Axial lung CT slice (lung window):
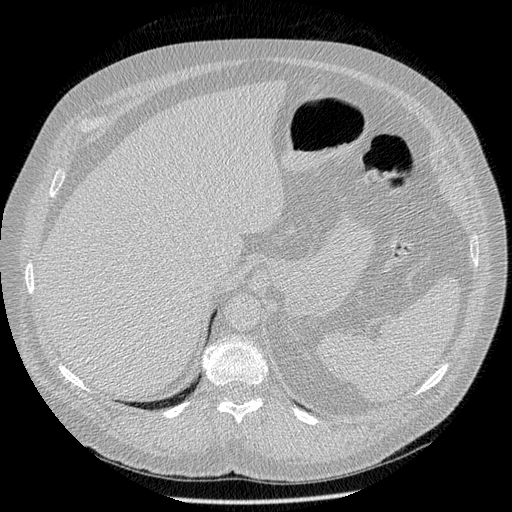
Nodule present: no